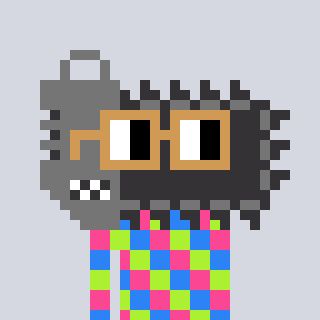
a pixel art character with square brown glasses, a chainsaw-shaped head and a blue-colored body on a cool background